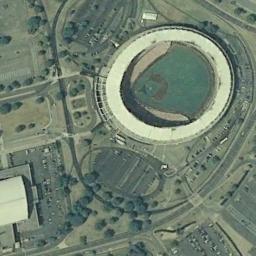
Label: stadium